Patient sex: F
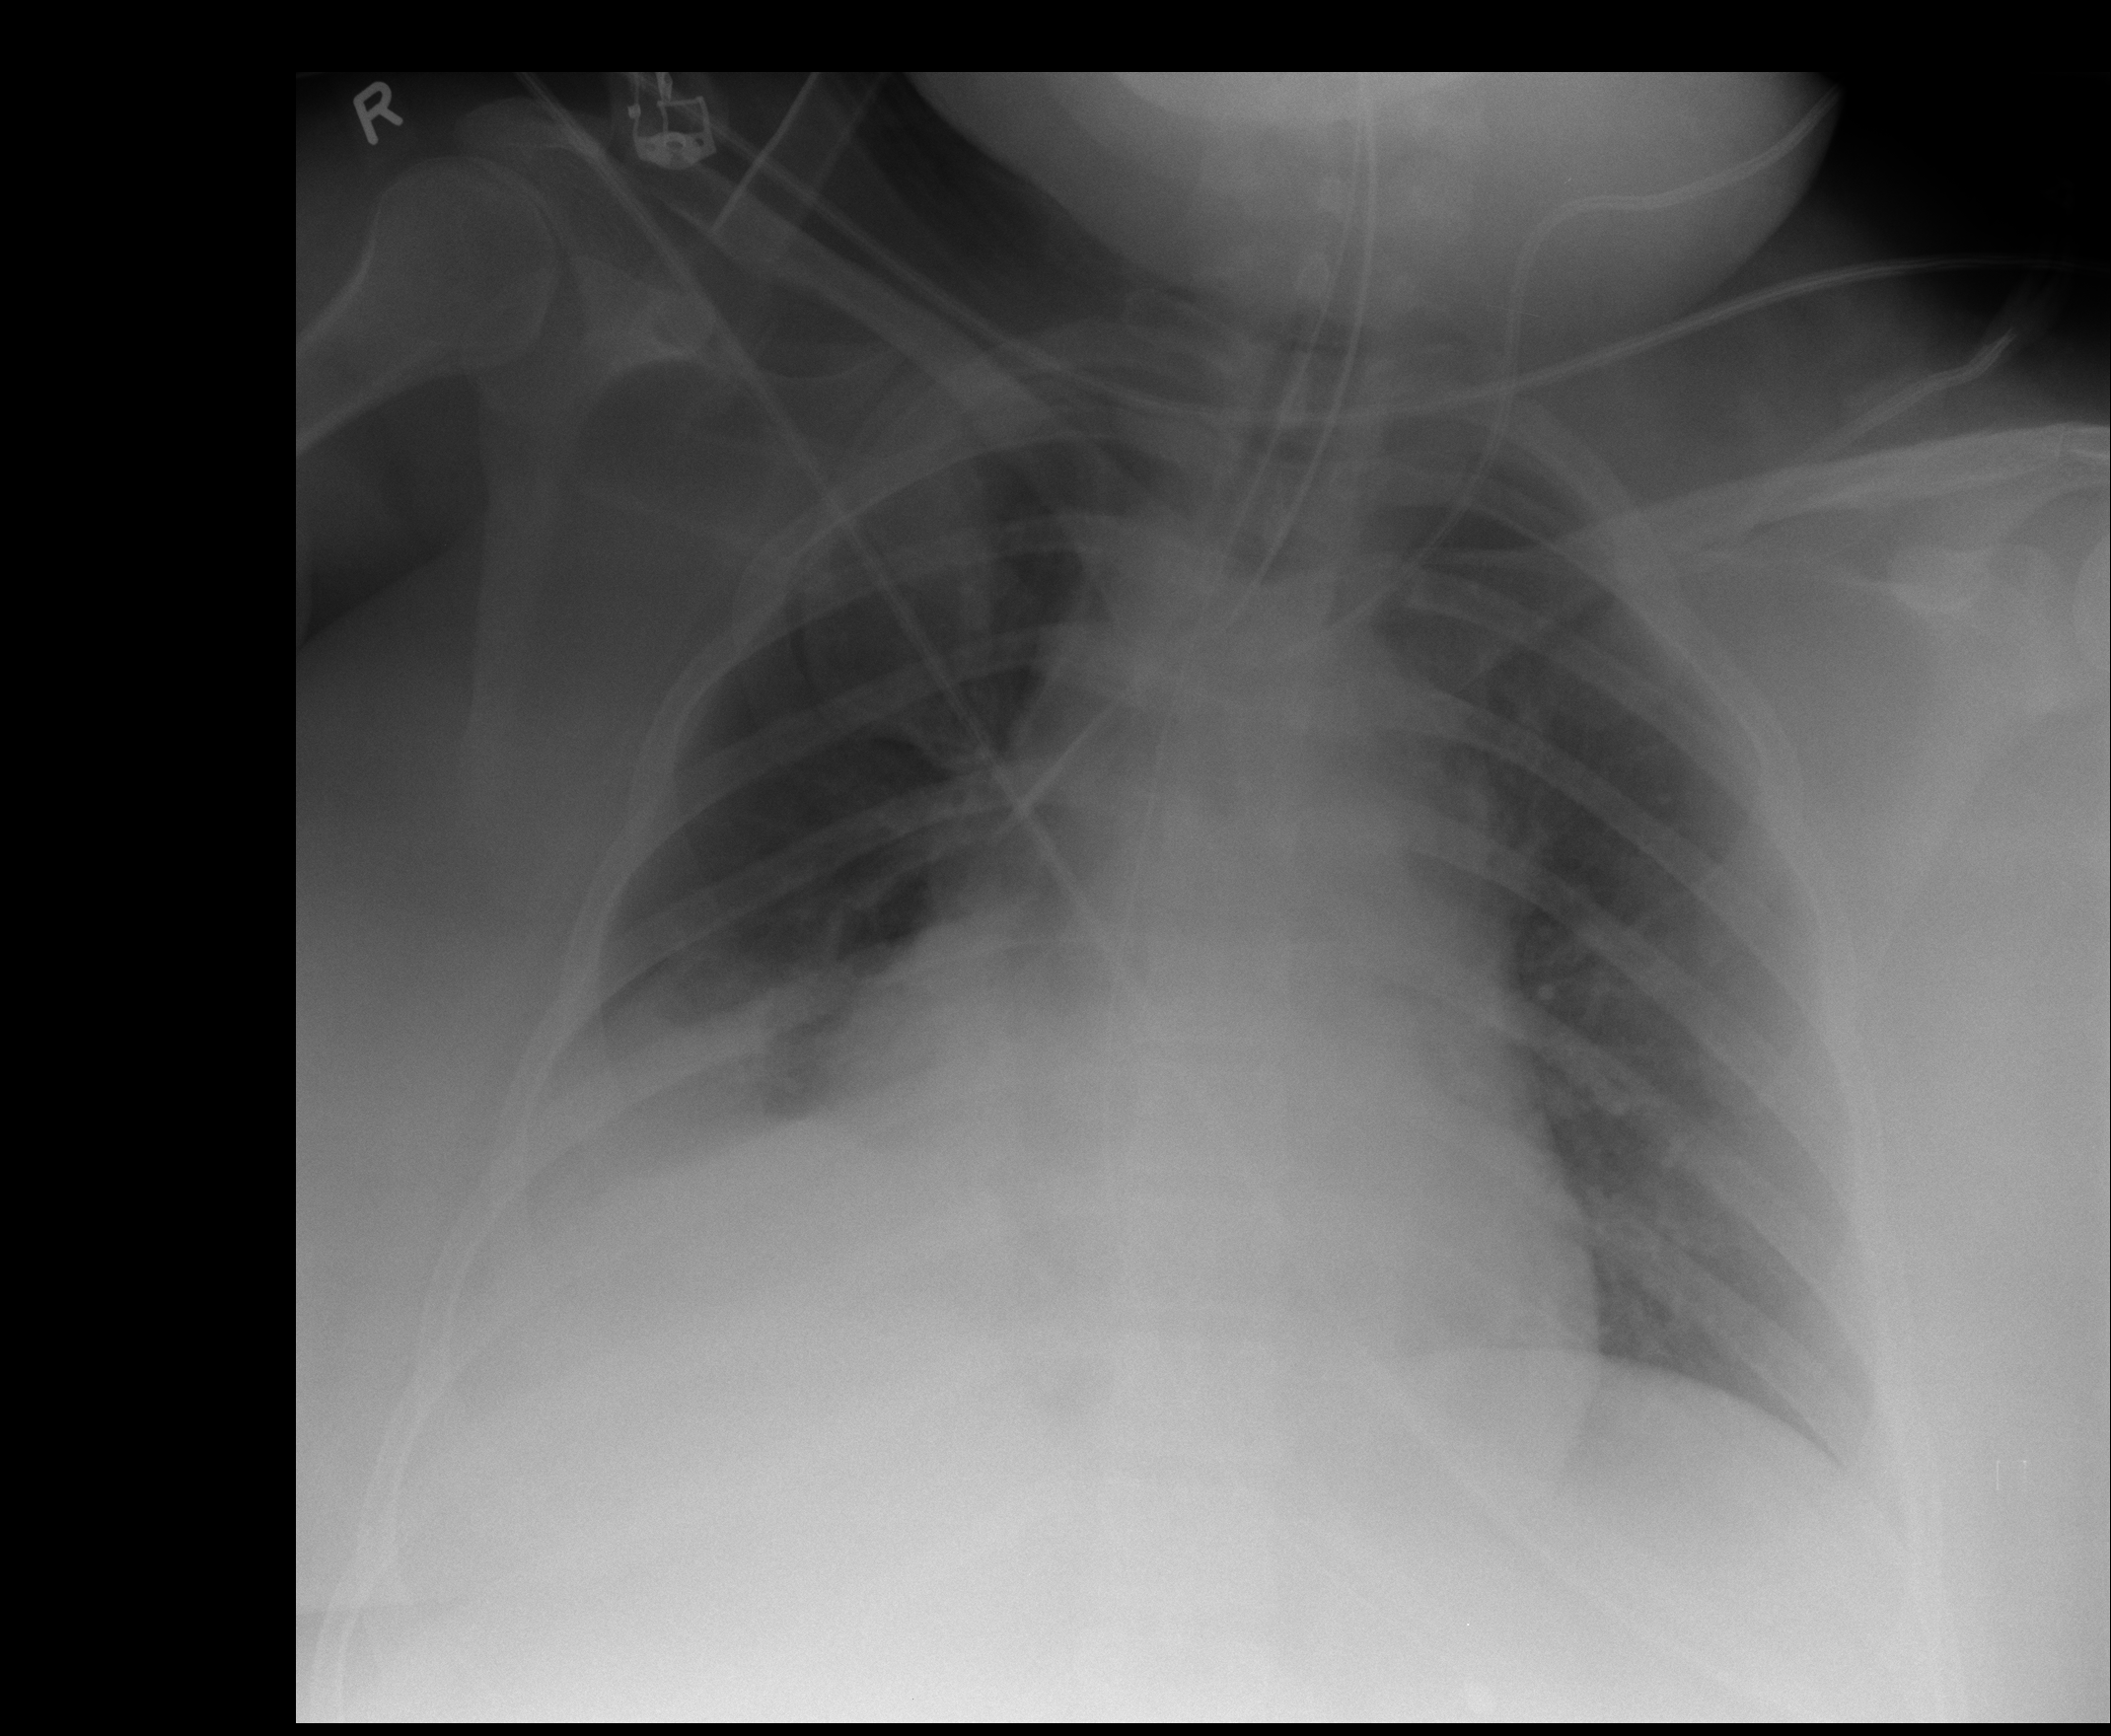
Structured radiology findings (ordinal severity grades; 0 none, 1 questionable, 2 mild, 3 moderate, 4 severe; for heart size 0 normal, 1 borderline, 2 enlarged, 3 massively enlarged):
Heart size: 2
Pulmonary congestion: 0
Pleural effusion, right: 3
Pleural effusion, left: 0
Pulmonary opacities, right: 0
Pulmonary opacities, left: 0
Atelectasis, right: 2
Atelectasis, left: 2